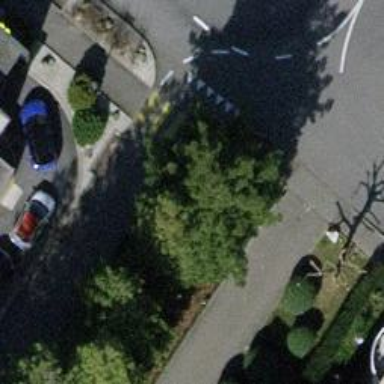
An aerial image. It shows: Uncontrolled zebra crossing.